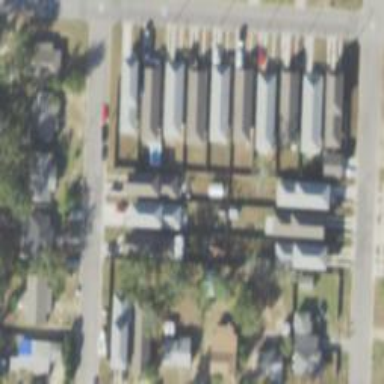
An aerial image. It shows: This residential area consists of single-family homes.